Field crop: tomato
Growth stage: 2
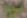
Species: solanum